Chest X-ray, PA view. Patient: 64 years old, sex M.
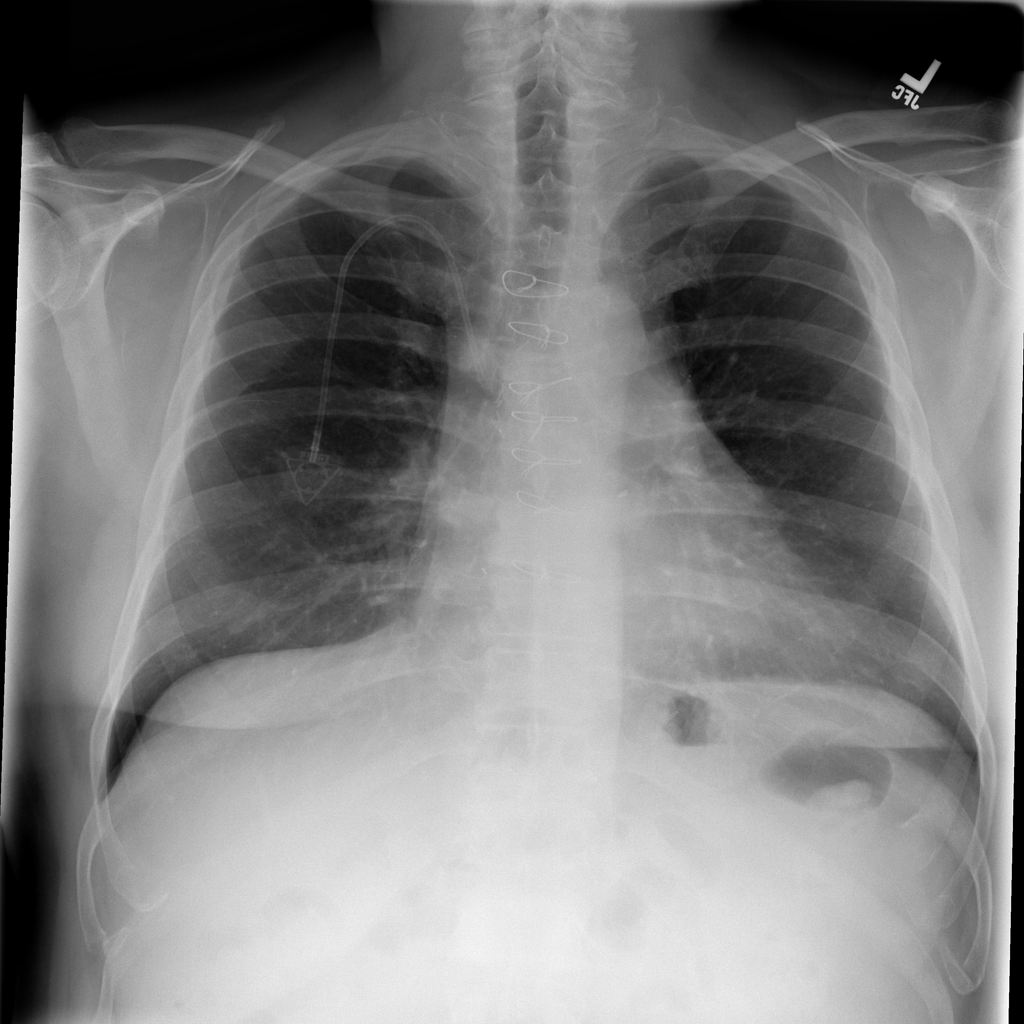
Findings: No Finding